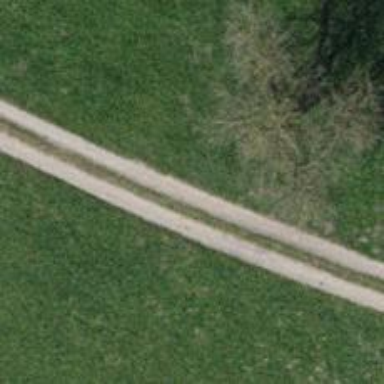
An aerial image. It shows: Track with fine gravel surface. The track type is grade 2.